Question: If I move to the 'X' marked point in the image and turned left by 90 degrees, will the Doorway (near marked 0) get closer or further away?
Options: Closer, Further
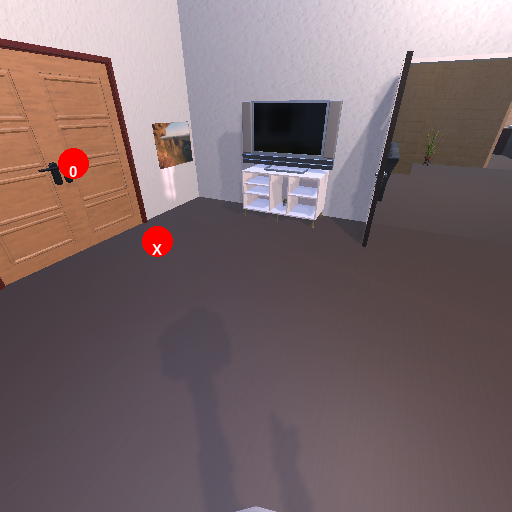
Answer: Closer